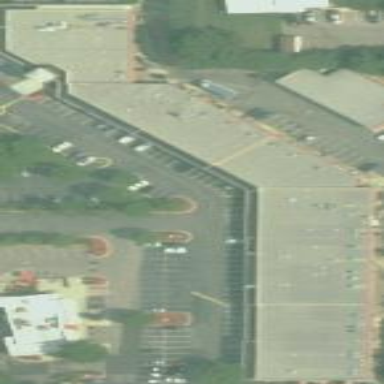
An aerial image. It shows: Commercial building used for retail purposes.